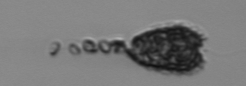
Label: Syracosphaera_pulchra